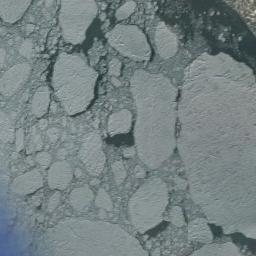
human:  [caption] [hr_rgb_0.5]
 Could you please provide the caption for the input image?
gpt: The sea is surrounded by sea ice .

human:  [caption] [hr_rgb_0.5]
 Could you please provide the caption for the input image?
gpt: Several large pieces of sea ice and a lot of small pieces of sea ice gather together .

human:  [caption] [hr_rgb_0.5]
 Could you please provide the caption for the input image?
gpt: Countless ice cubes of various sizes are tightly connected into a large piece floating on the deep blue sea and covering the sea .

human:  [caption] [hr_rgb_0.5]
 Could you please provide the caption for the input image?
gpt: There are many ice on the green sea next to the land .

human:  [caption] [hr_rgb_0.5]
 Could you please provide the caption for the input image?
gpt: There are many sea ice linked into sheets .